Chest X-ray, PA view. Patient: 66 years old, sex F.
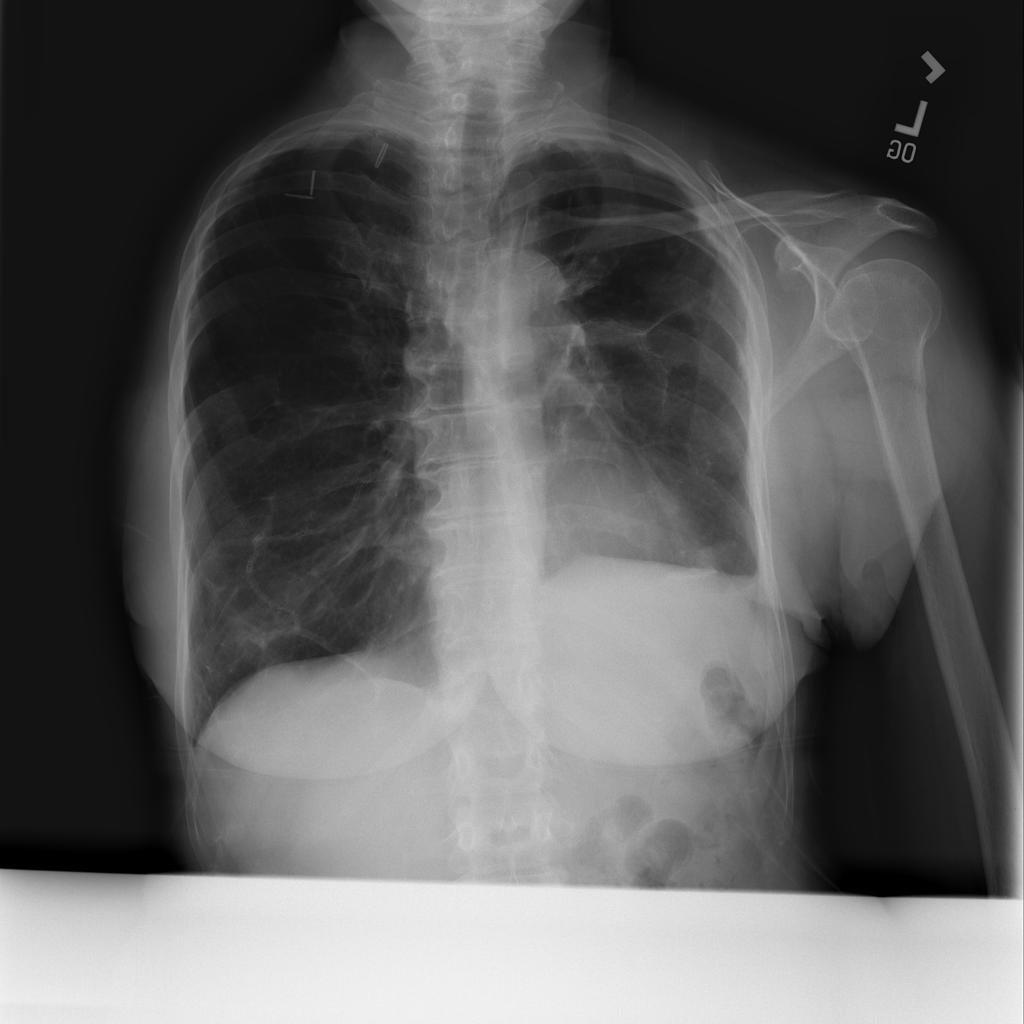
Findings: Infiltration